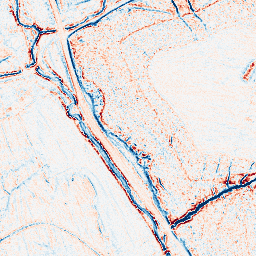
Category: edge_preserving
Decomposition family: anisotropic_diffusion
Decomposition parameters: iterations: 10
kappa: 30
gamma: 0.1
Upsampling method: regularized
Upsampling parameters: scale: 4
lambda_reg: 0.001
Upsampling scale: 4